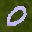
Label: 0